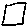
Label: square